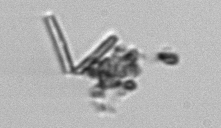
Label: Thalassionema